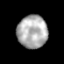
Tissue: prostate
Cell type: Epithelial cells
Senescence score: 0.2767
Nuclear area (px): 969
Mean DAPI intensity: 173.174